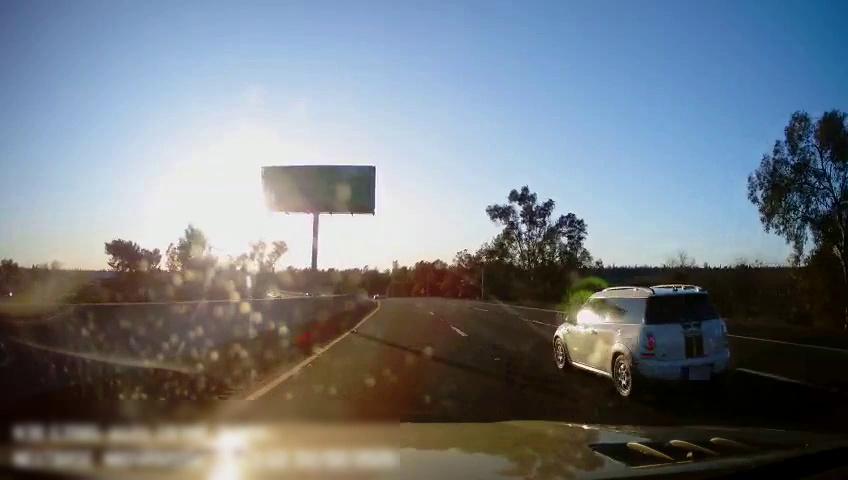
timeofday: Day
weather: Cloudy
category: Drivable Space
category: Vehicles | Car
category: Lanes | Alternate Lane
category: Lanes | Current Lane
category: Lanes | Current Lane
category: Lanes | Alternate Lane
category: Traffic | Signs